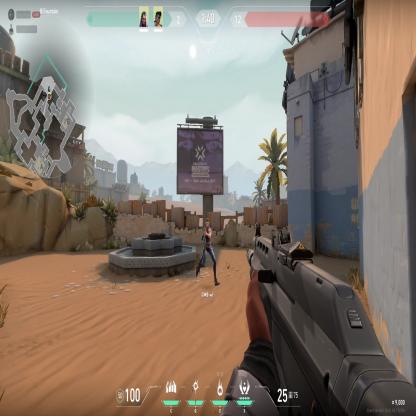
Label: teammate